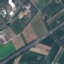
Land use / land cover class: Highway